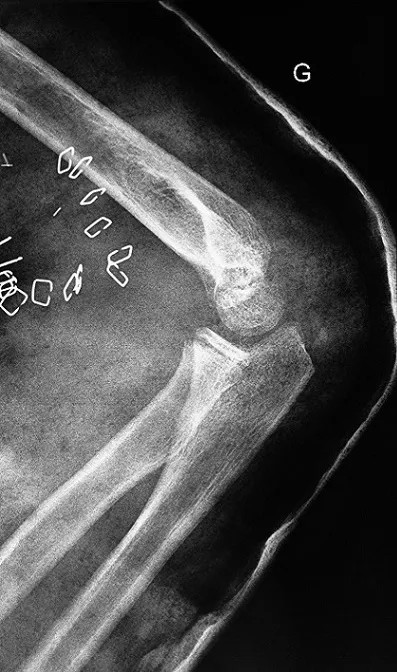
Elbow radiograph after reduction (profile).
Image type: radiology (x_ray)